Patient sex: F
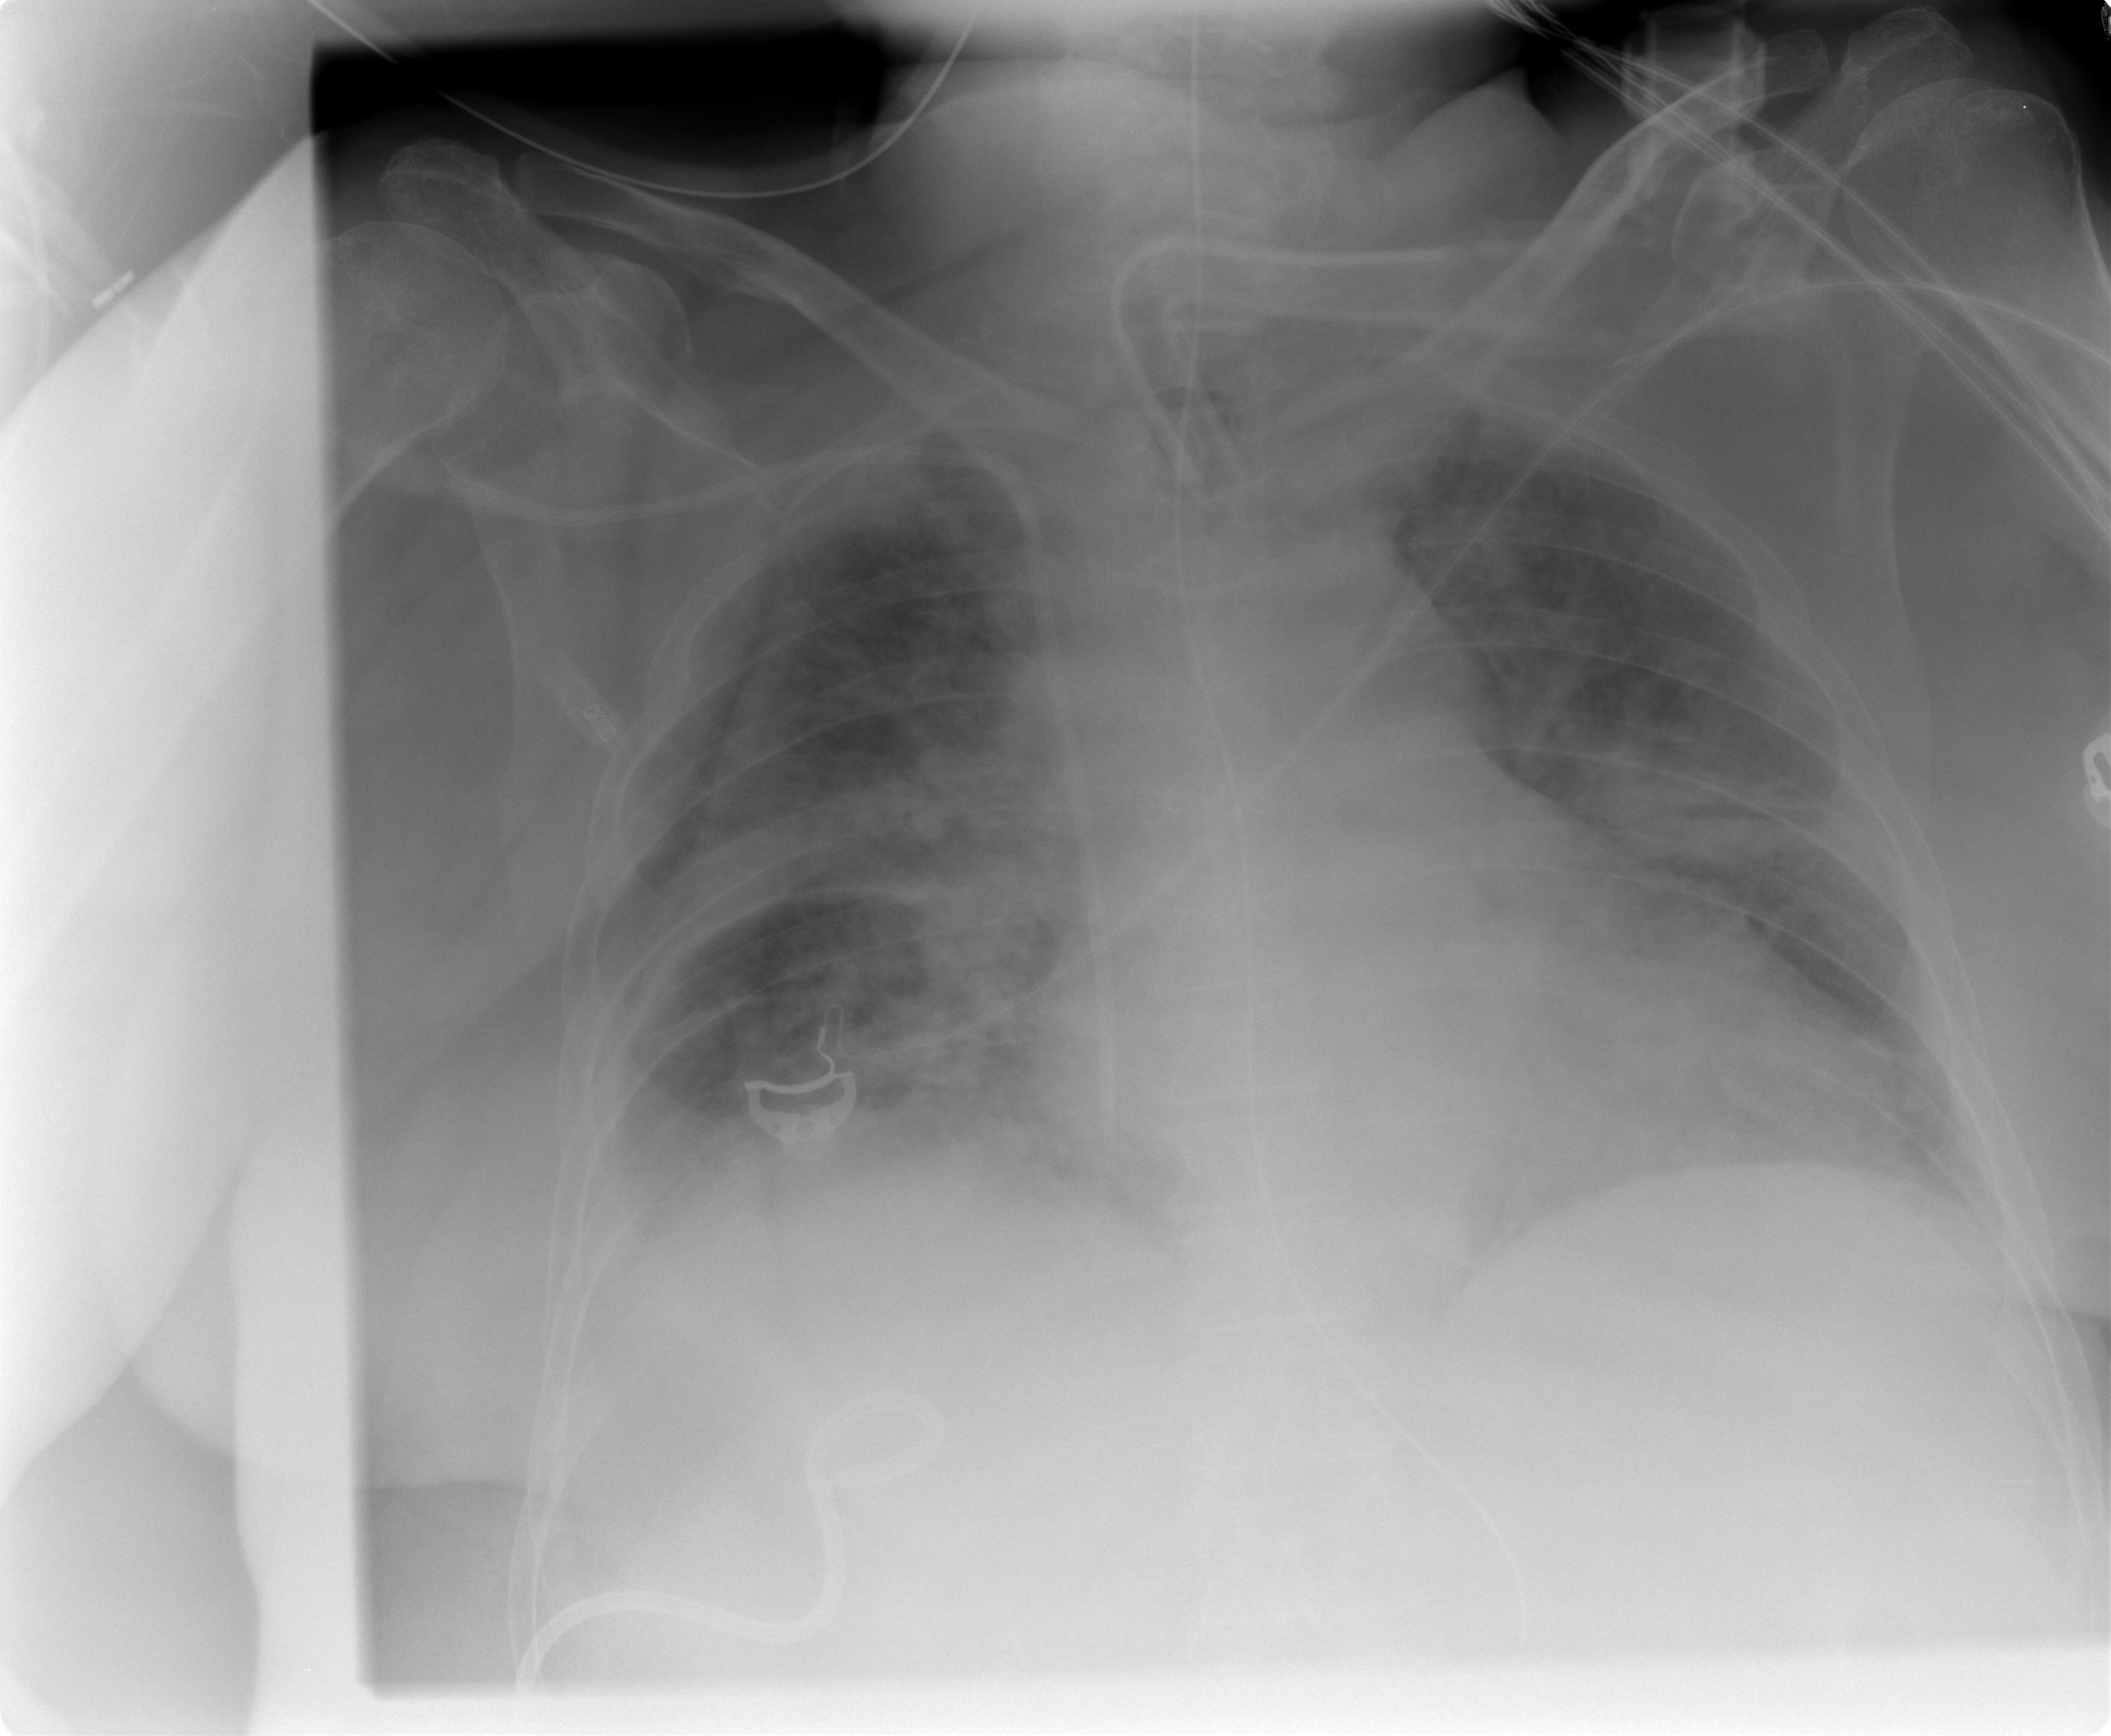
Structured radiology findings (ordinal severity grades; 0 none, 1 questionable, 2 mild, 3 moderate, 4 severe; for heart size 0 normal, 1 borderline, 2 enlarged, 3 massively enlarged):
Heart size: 2
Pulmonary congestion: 3
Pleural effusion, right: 3
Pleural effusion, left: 0
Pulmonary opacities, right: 3
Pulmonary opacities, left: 2
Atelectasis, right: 3
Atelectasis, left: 0